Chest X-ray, AP view. Patient: 54 years old, sex M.
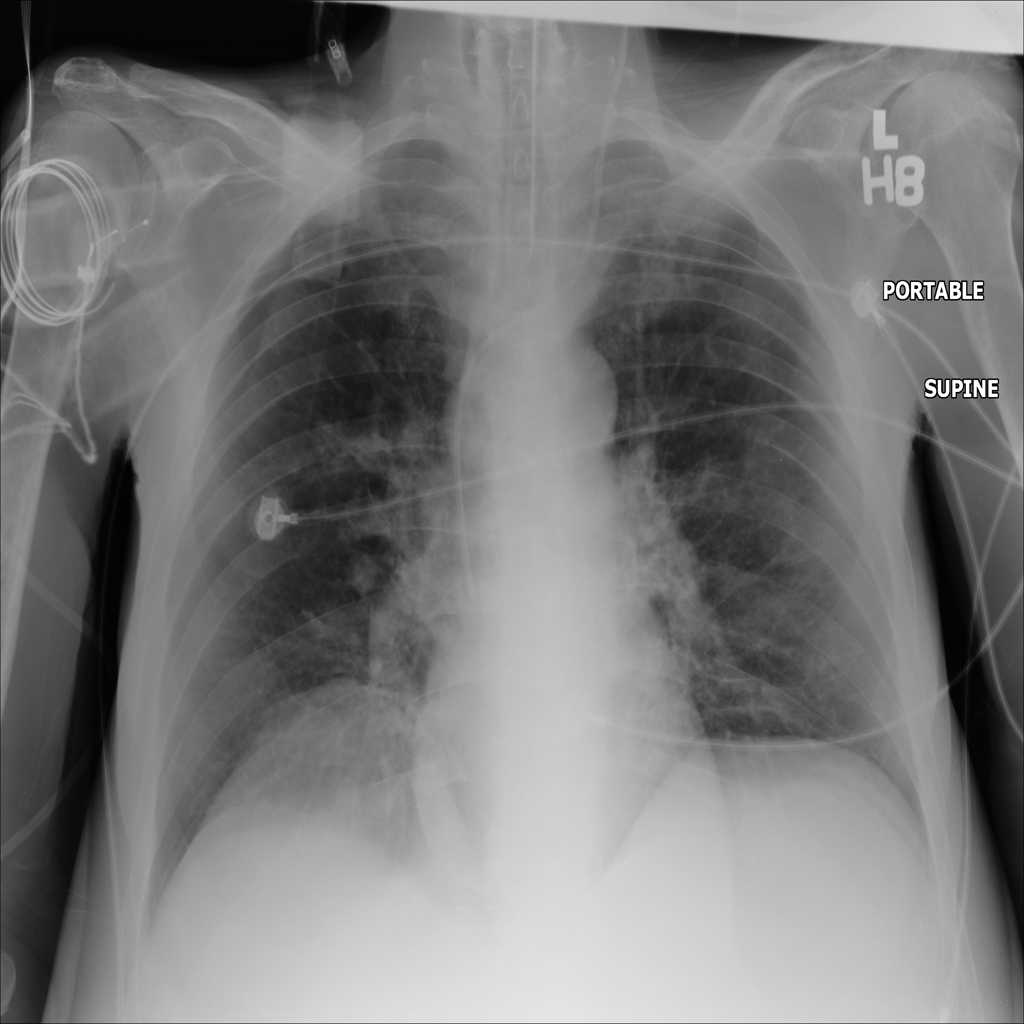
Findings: No Finding